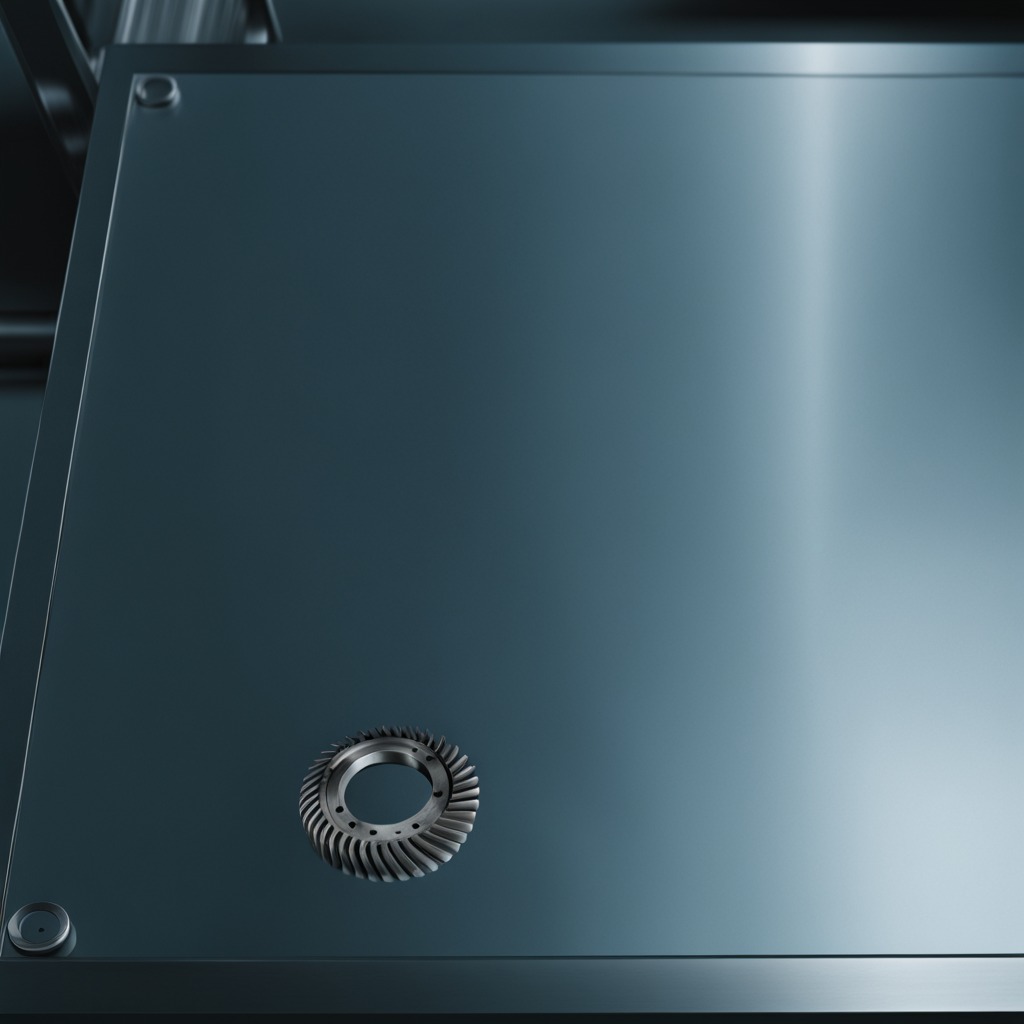
A steel gear with teeth is lying on the metal table in a machine shop under fluorescent lights.